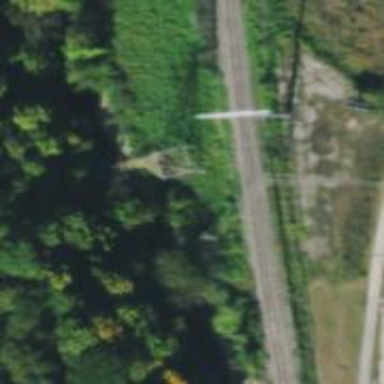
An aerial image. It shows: Lattice structure tower used for power transmission.